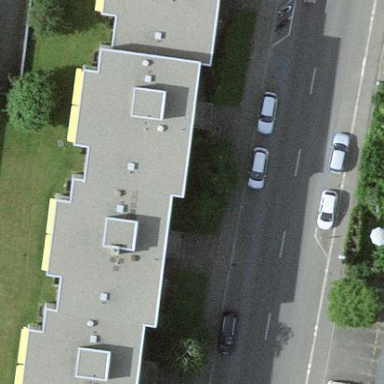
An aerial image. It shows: Apartment building with flat roof.